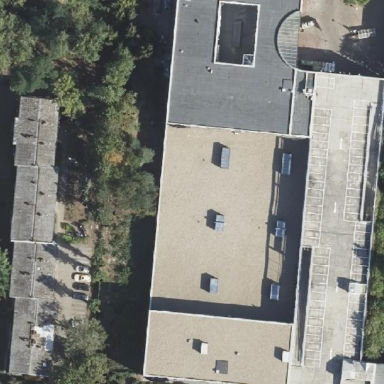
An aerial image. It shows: Part of building.